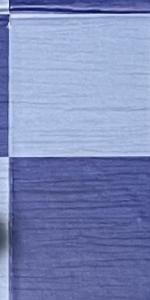
Label: Empty